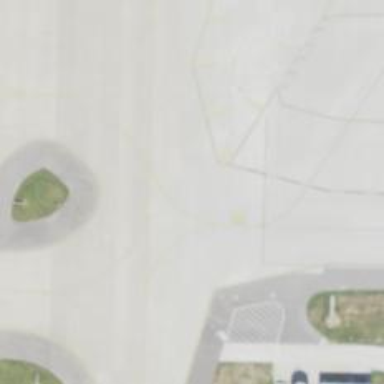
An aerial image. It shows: Image of taxiway at airport.